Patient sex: M
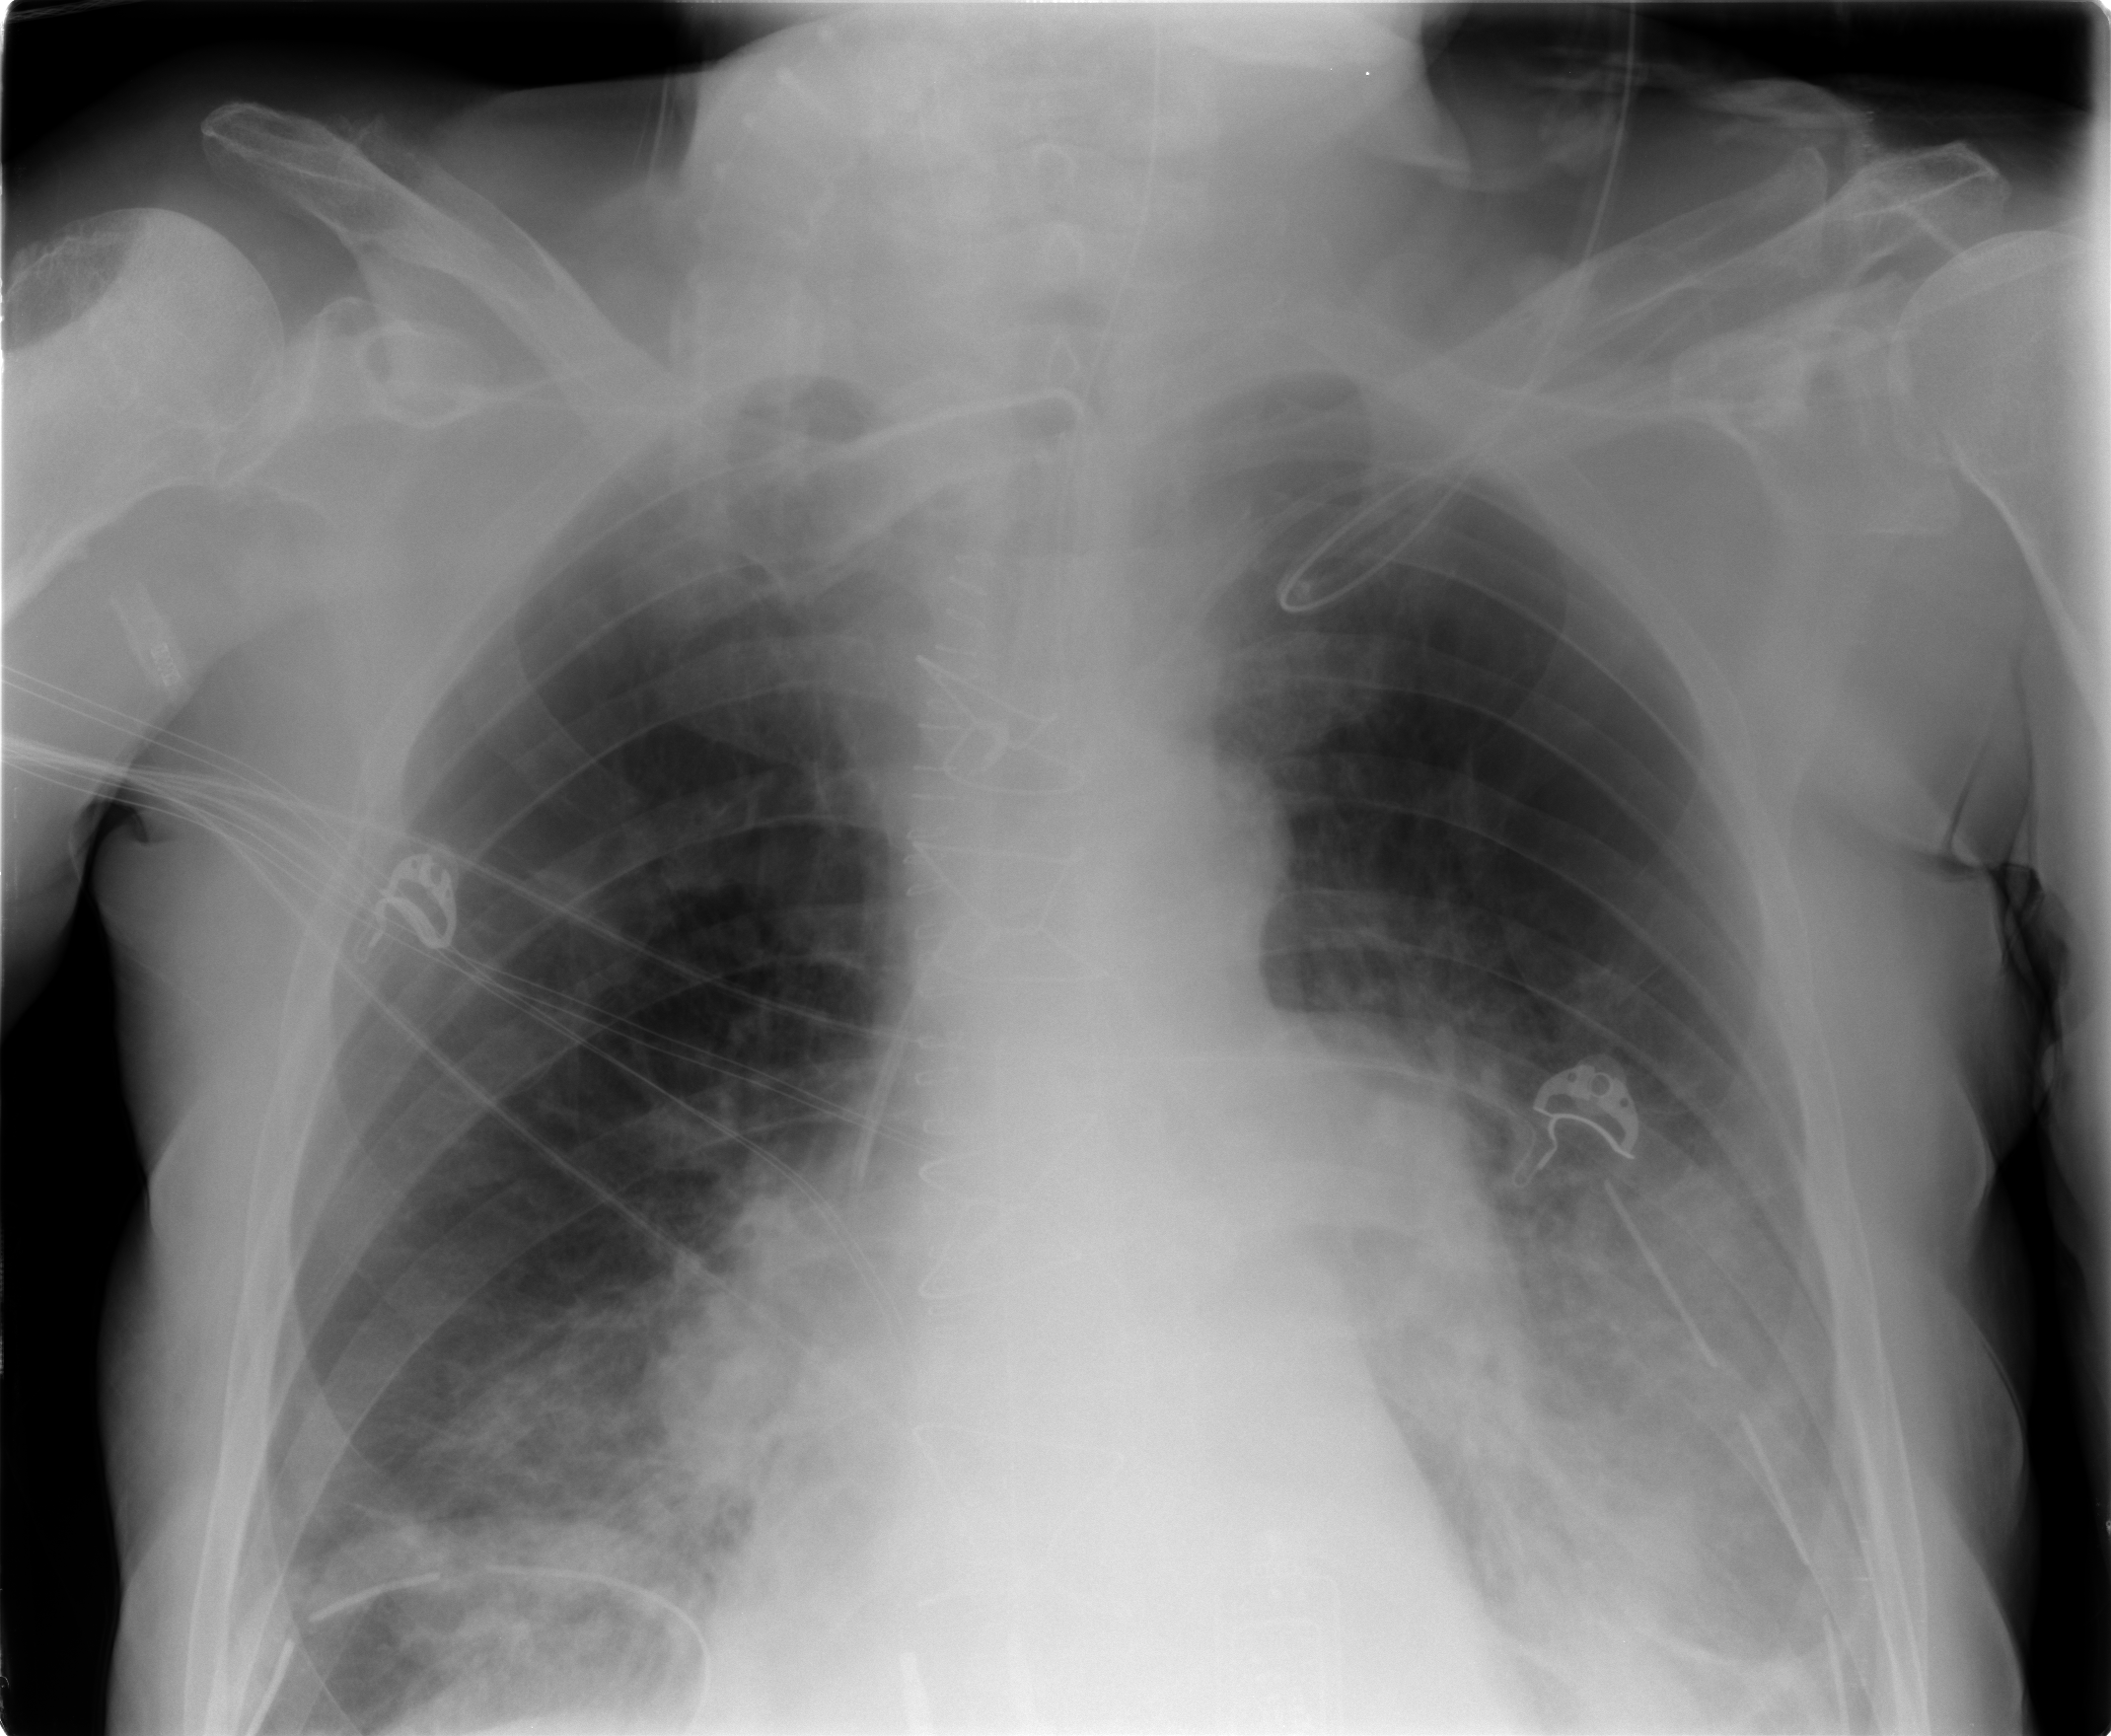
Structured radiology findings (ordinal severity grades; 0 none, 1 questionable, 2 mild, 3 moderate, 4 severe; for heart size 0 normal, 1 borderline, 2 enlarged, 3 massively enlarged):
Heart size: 0
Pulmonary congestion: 2
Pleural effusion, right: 1
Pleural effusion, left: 2
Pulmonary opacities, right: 2
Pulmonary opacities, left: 2
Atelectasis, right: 2
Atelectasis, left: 2